Field crop: maize
Growth stage: 1
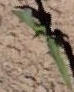
Species: maize